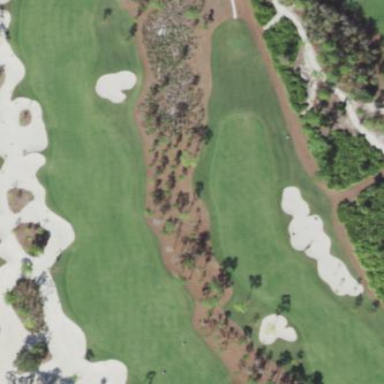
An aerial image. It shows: Area with grass used as rough in golf course.